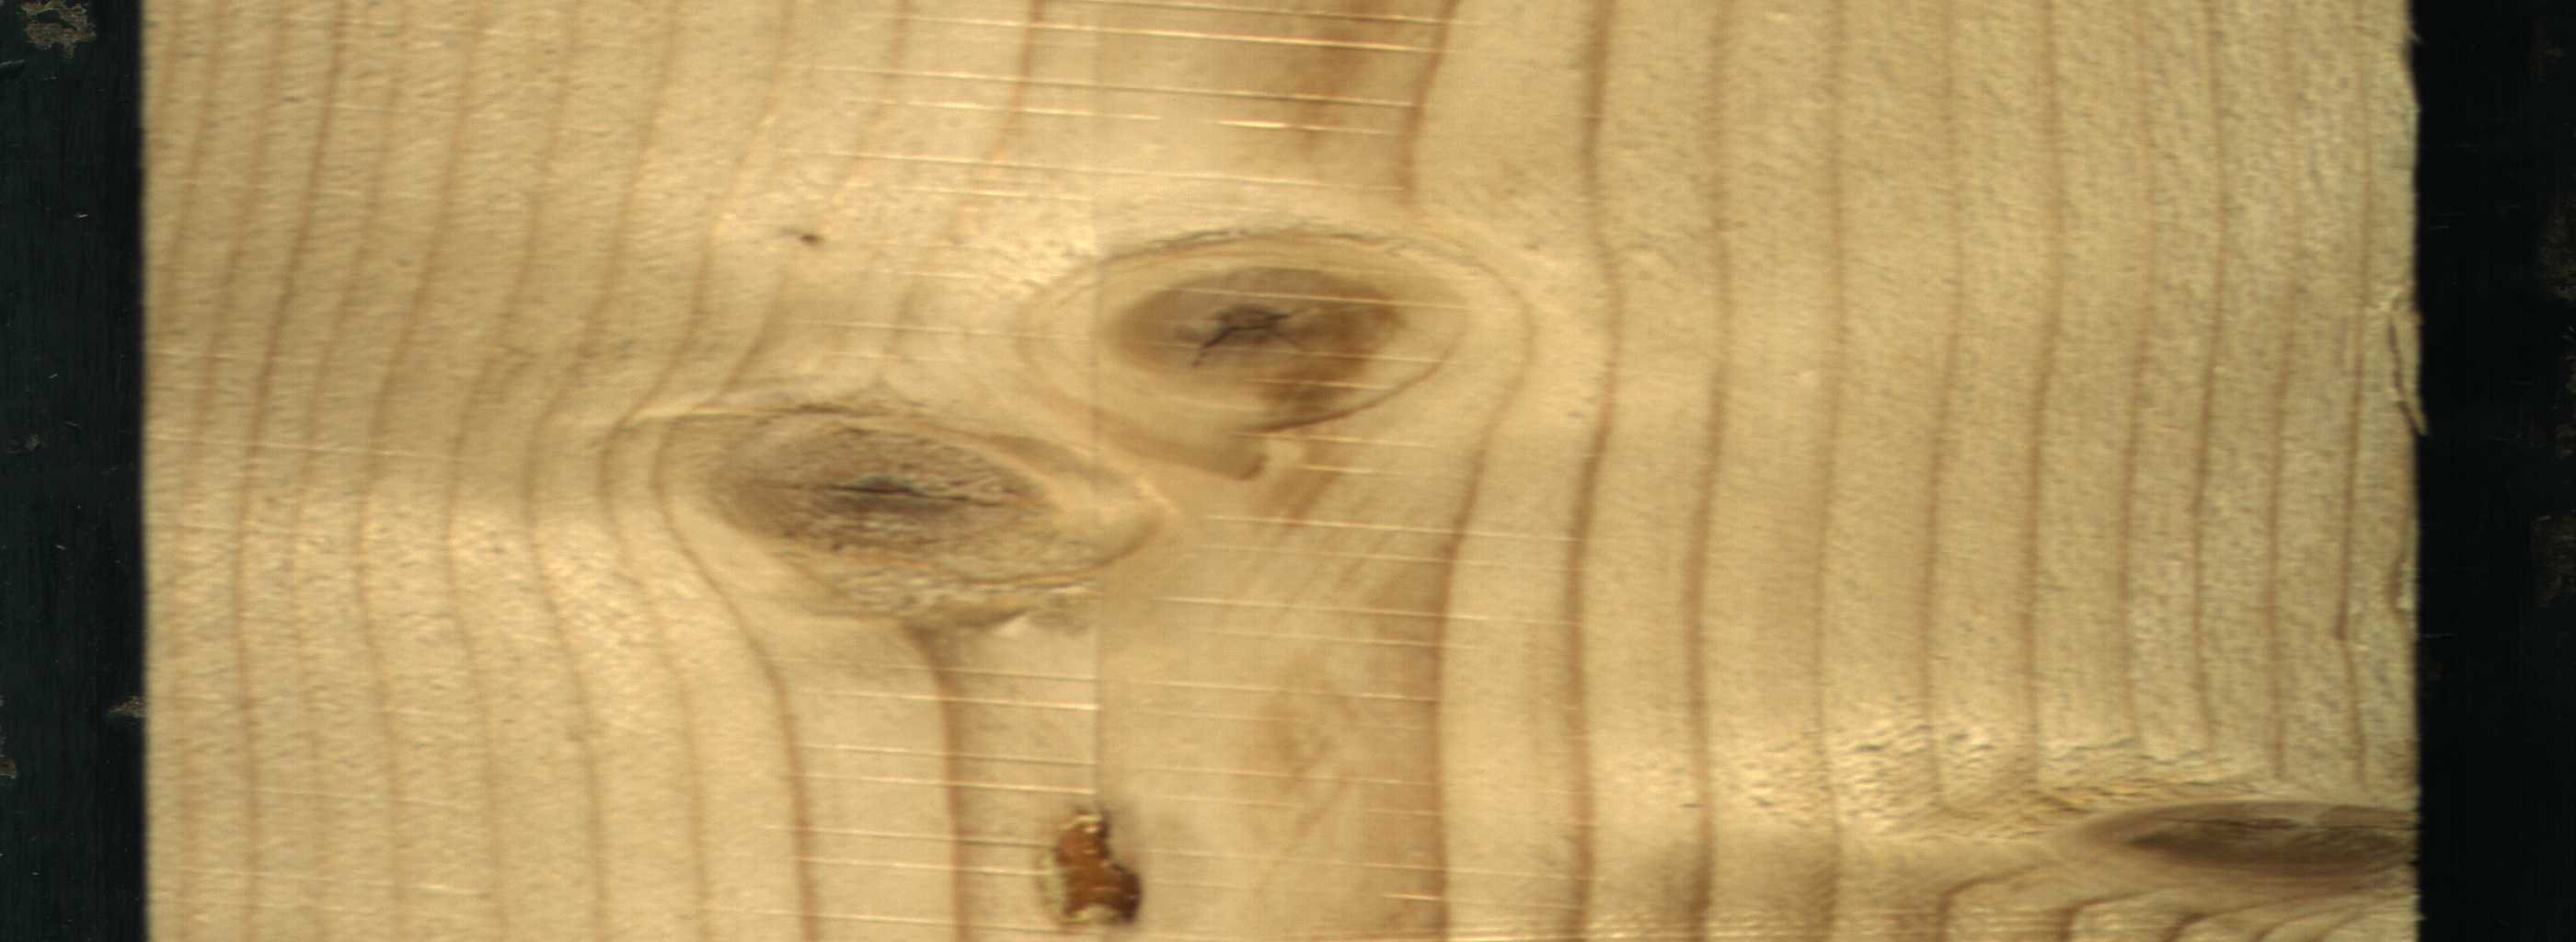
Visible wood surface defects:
resin
knot_with_crack
Live_Knot
Live_Knot